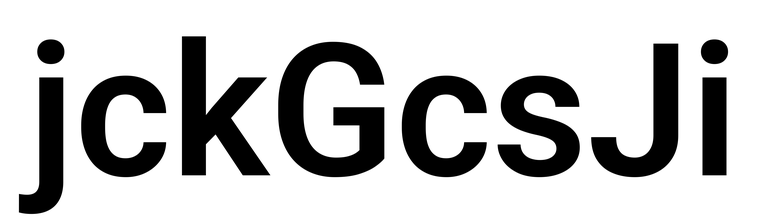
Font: Roboto_SemiBold